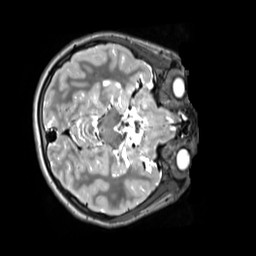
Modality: T2w
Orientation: axial
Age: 11
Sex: male
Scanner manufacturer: siemens
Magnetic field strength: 3 T
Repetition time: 3.2 s
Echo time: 0.408 s